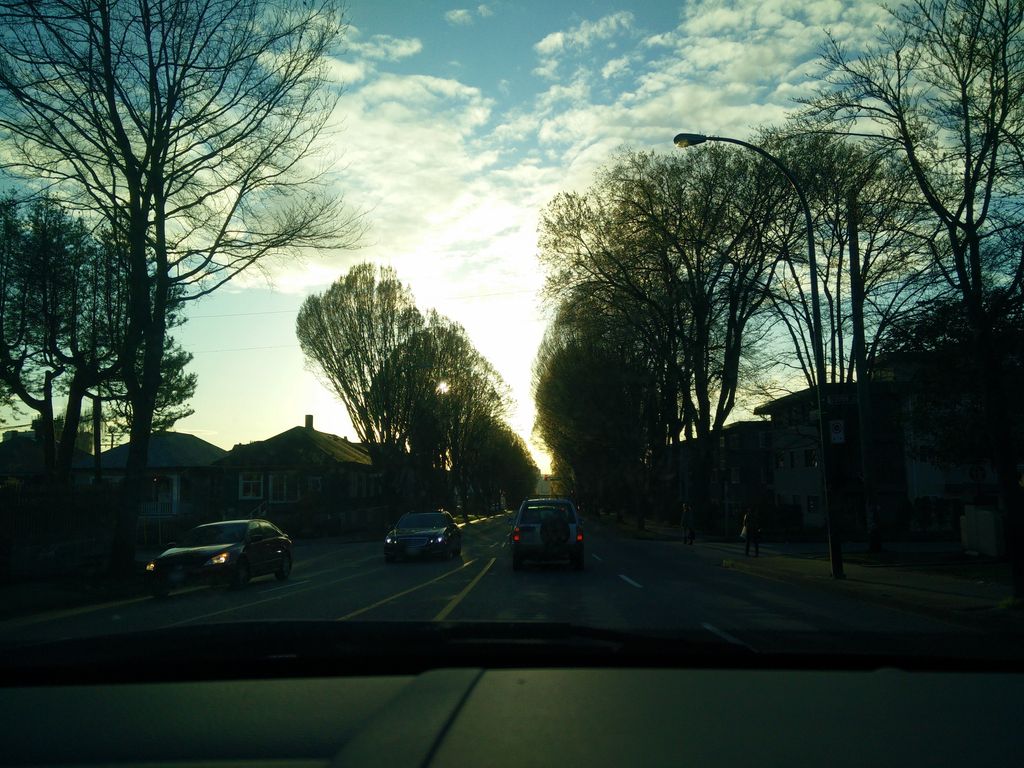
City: vancouver